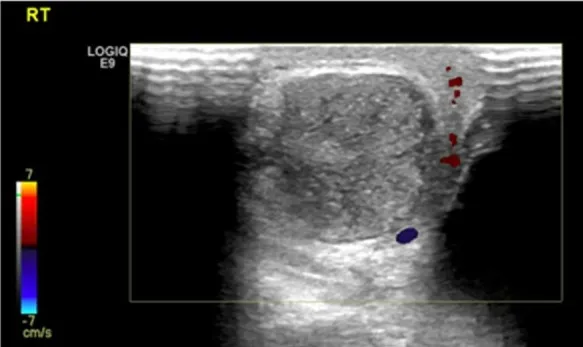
Doppler US showed.
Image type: radiology (ultrasound)